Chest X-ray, AP view. Patient: 39 years old, sex F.
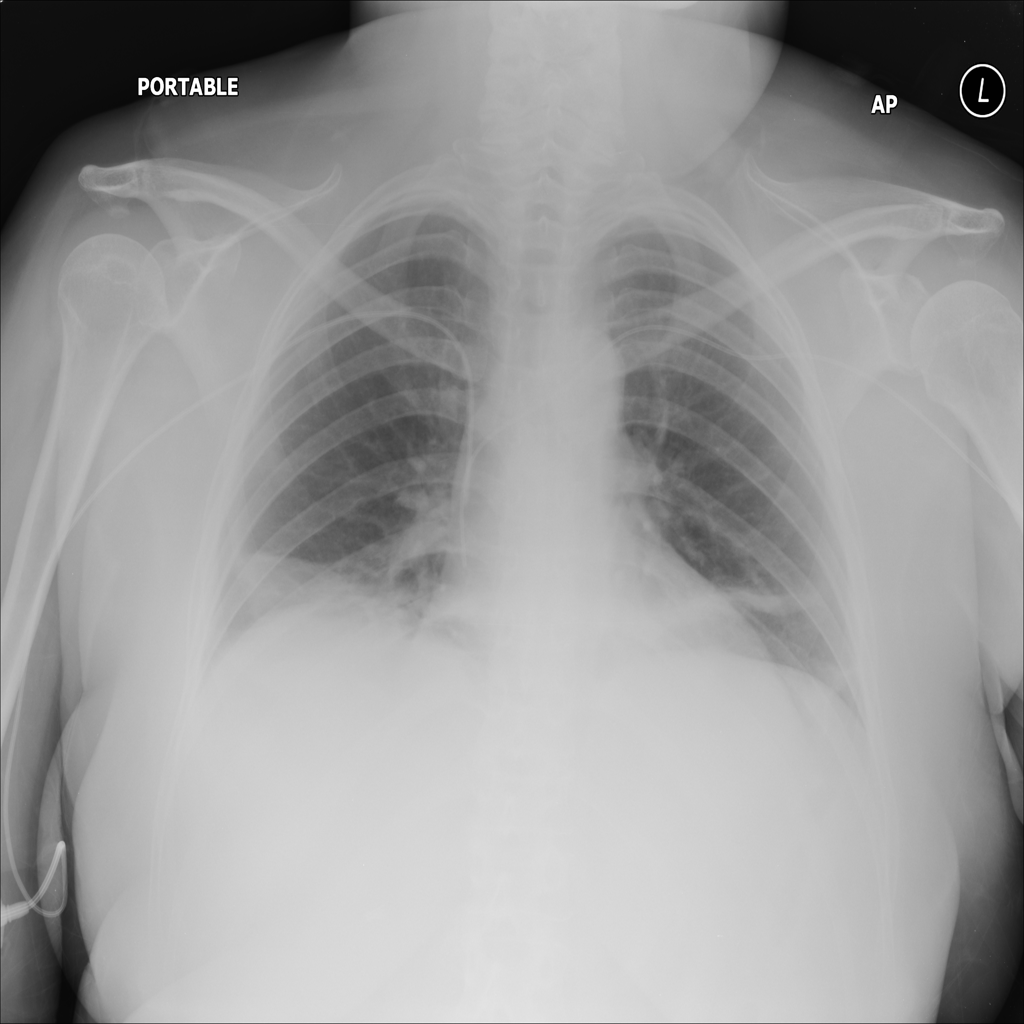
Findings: Atelectasis